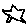
Label: star